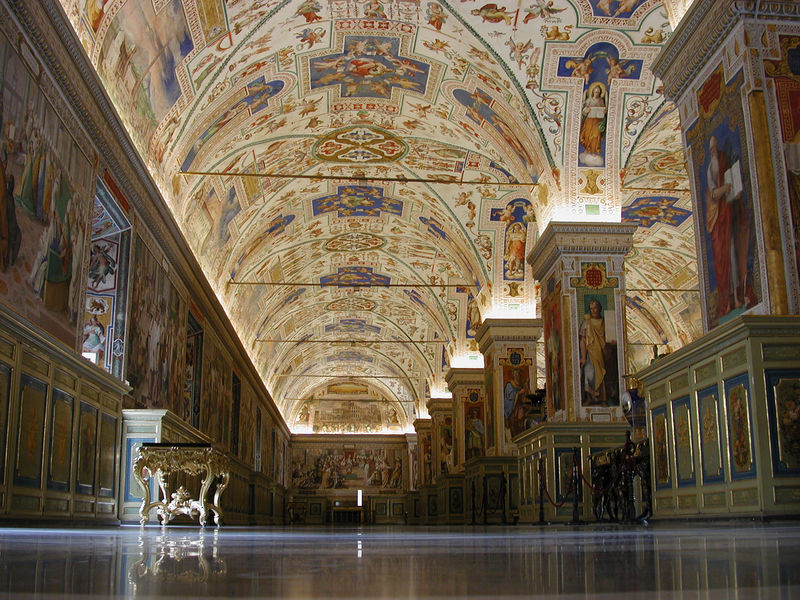
Titel: Vatikan, Biblioteca Apostolica
Künstler: Domenico Fontana
Standort: Rom, Vatikan, Biblioteca Apostolica (EU - I - Latium)
Schlagwörter: blau, gemälde, mann, bunt, licht, raum, säulen, tisch, gebäude, bart, architektur, barock, gold, decke, innen, kreis, fußboden, beleuchtung, saal, wandgemälde, wandmalerei, bemalt, halle, foto, fotografie, gewölbe, buch, kreuz, tischbeine, pracht, photo, beleuchtet, kreuze, fresken, bibliothek, heilige, fresko, vertäfelung, prunksaal, bemahlt, vatikanische museen, italien